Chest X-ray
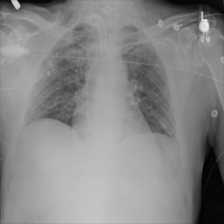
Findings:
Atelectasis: negative
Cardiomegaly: negative
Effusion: negative
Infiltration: negative
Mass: negative
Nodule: negative
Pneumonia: negative
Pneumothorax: negative
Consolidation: negative
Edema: negative
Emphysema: negative
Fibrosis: negative
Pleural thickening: negative
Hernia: negative